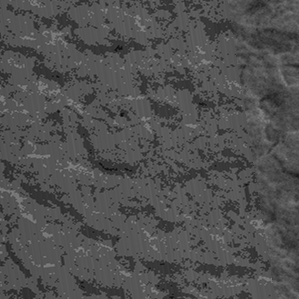
Label: frost